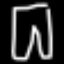
Label: pants